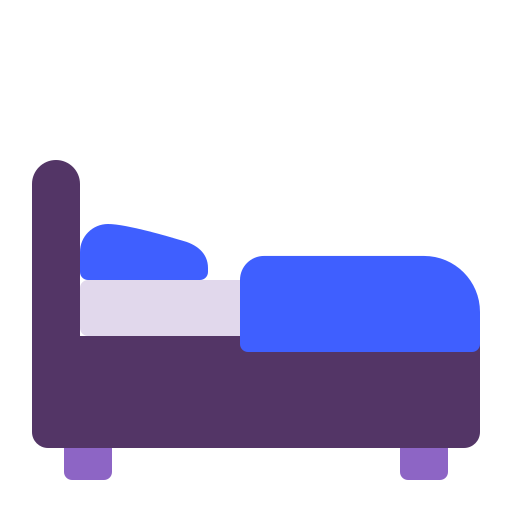
bed flat